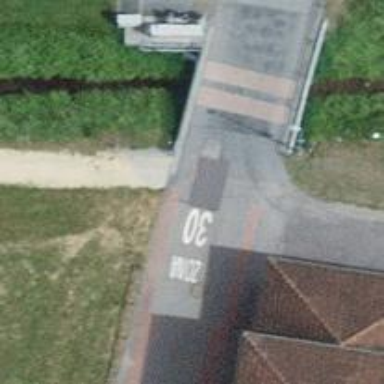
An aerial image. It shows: Zebra crossing on the road.